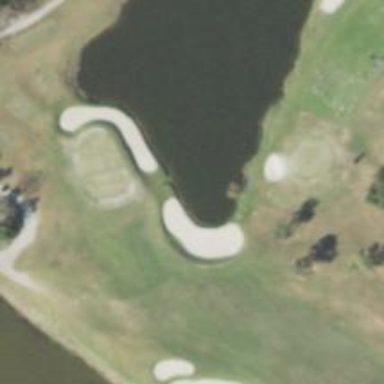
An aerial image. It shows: Picturesque scene of golf course with lateral water hazard.